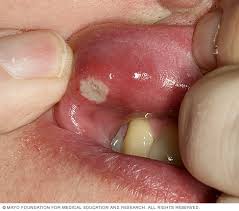
Condition: Mouth Ulcer